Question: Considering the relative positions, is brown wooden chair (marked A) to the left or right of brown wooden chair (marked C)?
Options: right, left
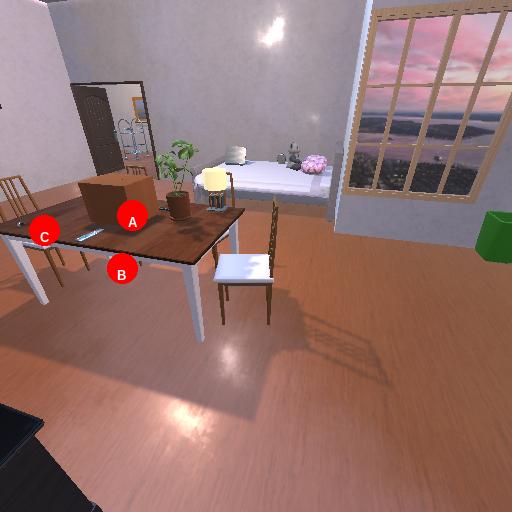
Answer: right